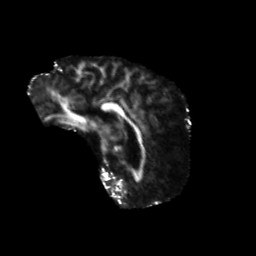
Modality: FA
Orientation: sagittal
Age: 75
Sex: male
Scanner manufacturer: siemens
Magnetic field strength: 3 T
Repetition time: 5.47 s
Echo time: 0.0854 s